This time-frequency spectrogram was computed from a bearing vibration snapshot; brighter regions carry more energy. Classify the bearing condition as one of: normal, inner_race, outer_race, ball.
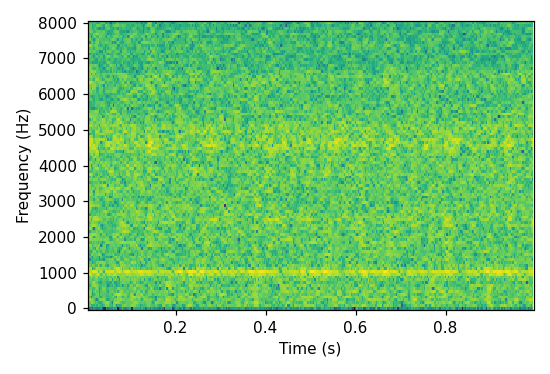
Answer: normal